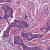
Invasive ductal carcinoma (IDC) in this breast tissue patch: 1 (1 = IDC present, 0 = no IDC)